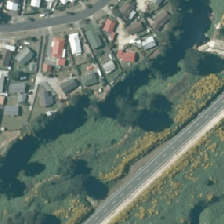
Land cover: low_producing_grassland